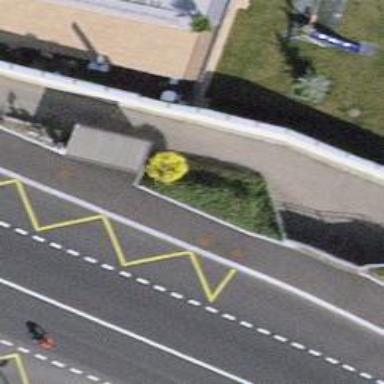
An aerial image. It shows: Bus stop with platform for public transport.